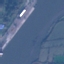
Label: River